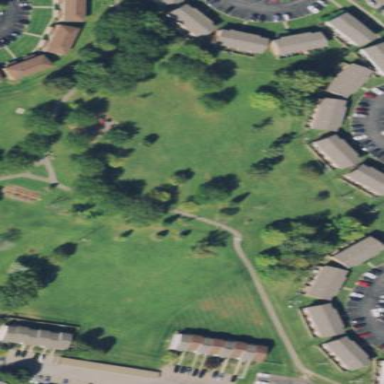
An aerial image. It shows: Lovely park for leisure and relaxation.